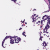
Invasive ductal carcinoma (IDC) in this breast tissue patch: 1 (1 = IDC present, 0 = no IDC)